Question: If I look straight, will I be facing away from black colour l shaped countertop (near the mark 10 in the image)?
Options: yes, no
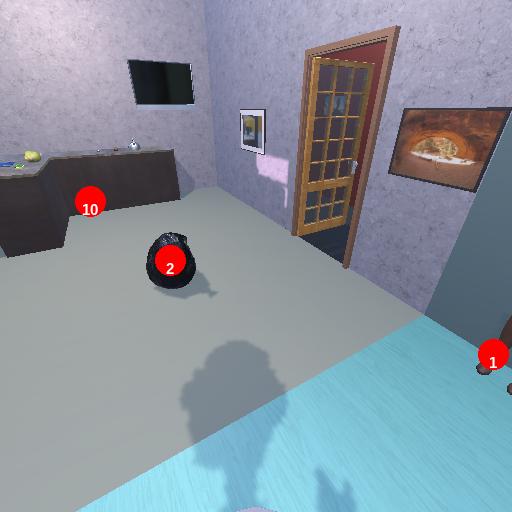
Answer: yes